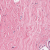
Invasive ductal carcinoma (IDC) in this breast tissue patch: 0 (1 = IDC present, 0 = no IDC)